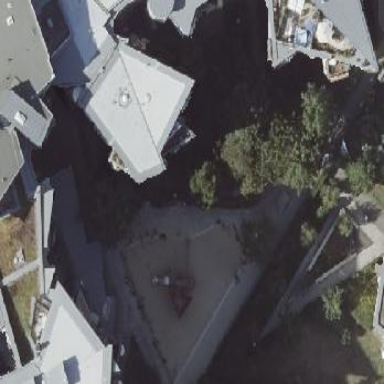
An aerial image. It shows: Playground with sandpit.